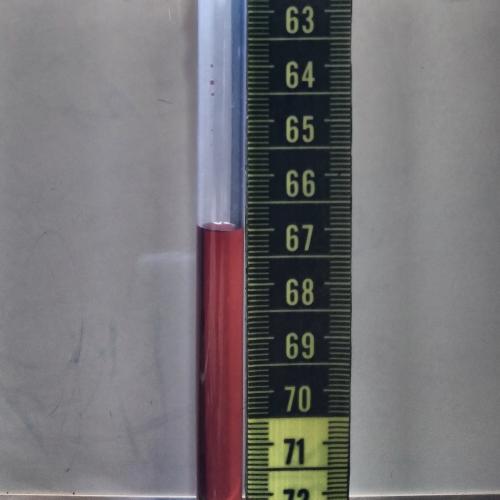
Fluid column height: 67.0 cm